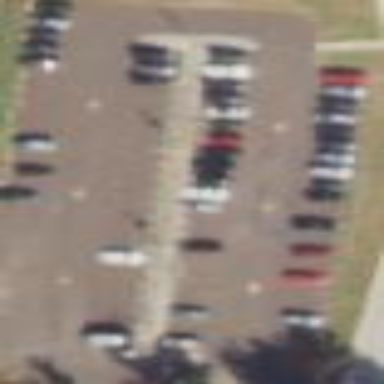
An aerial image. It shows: Parking area.